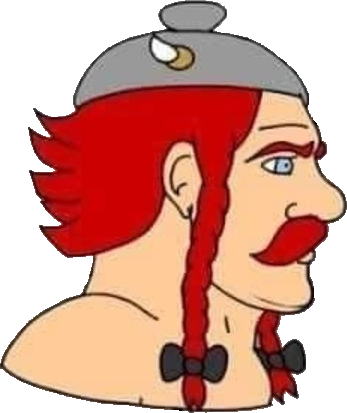
Label: 4_Yes_Chad